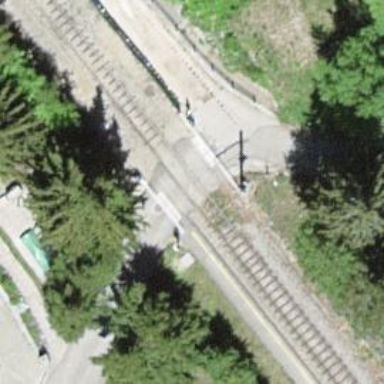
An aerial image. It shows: Full barrier level crossing along the railway.